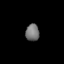
Tissue: lung
Cell type: Endothelial cells
Senescence score: 0.5807
Nuclear area (px): 230
Mean DAPI intensity: 115.074